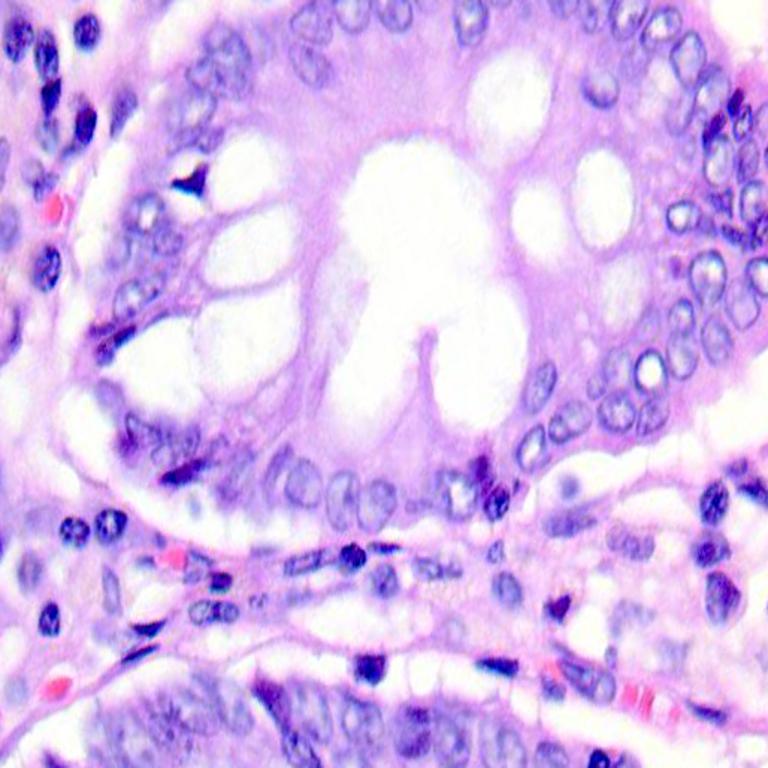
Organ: colon
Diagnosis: benign